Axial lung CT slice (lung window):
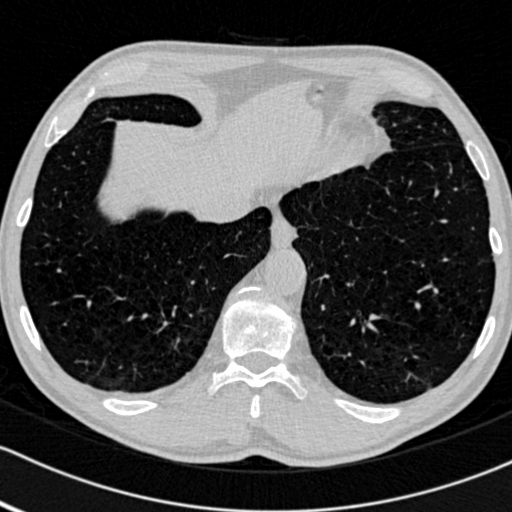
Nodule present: no